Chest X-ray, PA view. Patient: 32 years old, sex F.
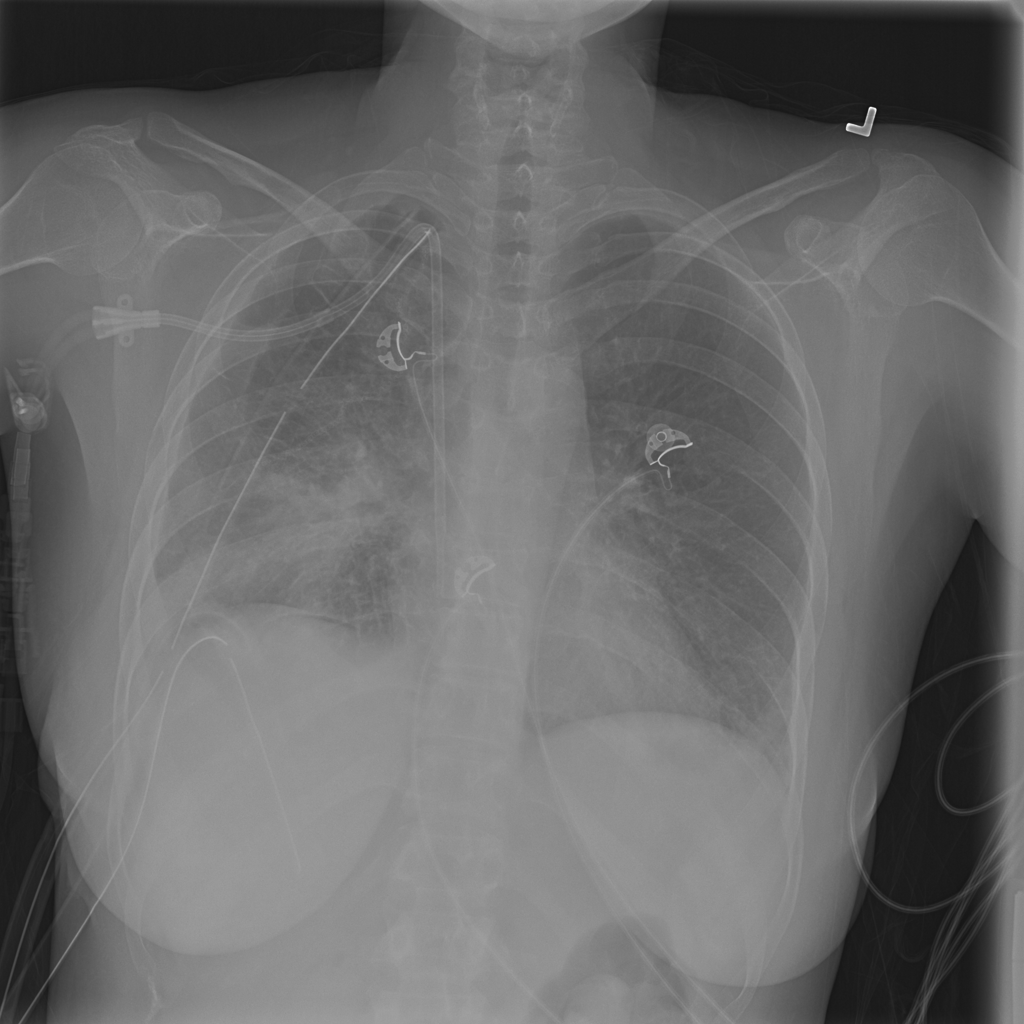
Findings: Infiltration